Question: I'm showing a Chart to the user which has one chart area with a line chart. On this, I got, for example, one line. This line has about 200 values. Those values do all have a description (e.g. '"01.01.2013"', '"05.02.2013"' and so on).
When the Chart is shown, I can only see two descriptions, even if there would be space for much more descriptions. The line gets displayed correctly, but there are only two points described.
I rotated the Text vertically so there is more space, but this didn't help. If I display less values (5 or 10), the descriptions get shown correctly.
This is how it actually looks like (the descriptions are actually Strings, not Dates).

Thank you for your help!
: My Code:
'''
chart.ChartAreas(0).AxisY.Maximum = 6
chart.ChartAreas(0).AxisY.Minimum = 1
chart.ChartAreas(0).AxisX.LabelStyle.Angle = -90
chart.Series.Clear()
chart.ChartAreas(0).AxisY.StripLines.Clear()
Dim myStripLine1 as new StripLine()
myStripLine1.IntervalOffset = 4
chart.ChartAreas(0).AxisY.StripLines.add(myStripLine1)
'now adding all series
chart.Series.Add("Chemie") 'just to take the example in the image above
chart.Series(chart.Series.Count - 1).ChartType = DataVisualization.Charting.SeriesChartType.Line
chart.Series(chart.Series.Count - 1).BorderWidth = 4
'now adding quite much values (on every date, every Serie has a value)
chart.Series(chart.Series.Count - 1).Points.AddXY("01.03.2011", 4.9)
'''
On every date, a new point gets entered for all series, but only those points where they have important values get highlighted. Those values between are calculated mathematically.
One example to explain this: I got two series, one has two values (6 and 4) on point '"01.01.2013"' and '"03.01.2013"'. The other series has 3 values (4,6,5.5) on '"01.01.2013"','"02.01.2013"' and '"03.01.2013"'. When I just display them, the first series will end at the second date, even if there was a value for the third date. I solved this by filling a dummy value at the first series with date '"02.01.2013"' which is just the average at this point (=5). This point simply does not get highlighted with a marker bullet. This is how I draw my graph.
After <URL>' which contains around 150 grades
'''
Dim subjects As New Dictionary(Of Integer, ArrayList)
Dim allgrades As New ArrayList
For Each grade In MainForm.grades
Dim cD As New Dictionary(Of String, String)
cD.Add("SUBJECTID", grade.Value("SUBJECTID"))
cD.Add("GRADE", grade.Value("GRADE"))
cD.Add("DATE", grade.Value("DATE"))
allgrades.Add(cD)
Next
cht_main.ChartAreas(0).AxisX.IntervalType = DateTimeIntervalType.Days
cht_main.ChartAreas(0).AxisX.LabelStyle.Angle = -90
Dim gradesDateSorter = New gradesDateSorter()
allgrades.Sort(gradesDateSorter)
For Each grade In allgrades
If Not subjects.ContainsKey(Integer.Parse(grade("SUBJECTID"))) Then
subjects.Add(Integer.Parse(grade("SUBJECTID")), New ArrayList)
End If
Dim gradeDict As New Dictionary(Of String, String)
gradeDict.Add("DATE", grade("DATE"))
gradeDict.Add("GRADE", grade("GRADE"))
subjects(Integer.Parse(grade("SUBJECTID"))).Add(gradeDict)
Next
For Each subject In subjects
'adding serie
cht_main.Series.Add(MainForm.subjects(subject.Key)("NAME"))
cht_main.Series(cht_main.Series.Count - 1).ChartType = DataVisualization.Charting.SeriesChartType.Line
cht_main.Series(cht_main.Series.Count - 1).BorderWidth = 4
'cht_main.Series(cht_main.Series.Count - 1).IsXValueIndexed = True
For Each grade In subject.Value
cht_main.Series(cht_main.Series.Count - 1).Points.AddXY(Date.Parse(grade("DATE")), Double.Parse(grade("GRADE")))
Next
Next
'''
On the 5th last row I commented 'IsXValueIndexed=True' because when I activated it, the chart gets generated with a big red error cross.
---
# SOLUTION
Setting the Interval on the X-Axis does the trick!
'''
chart.ChartAreas(0).AxisX.Interval = 1
'''
Solution by <URL>
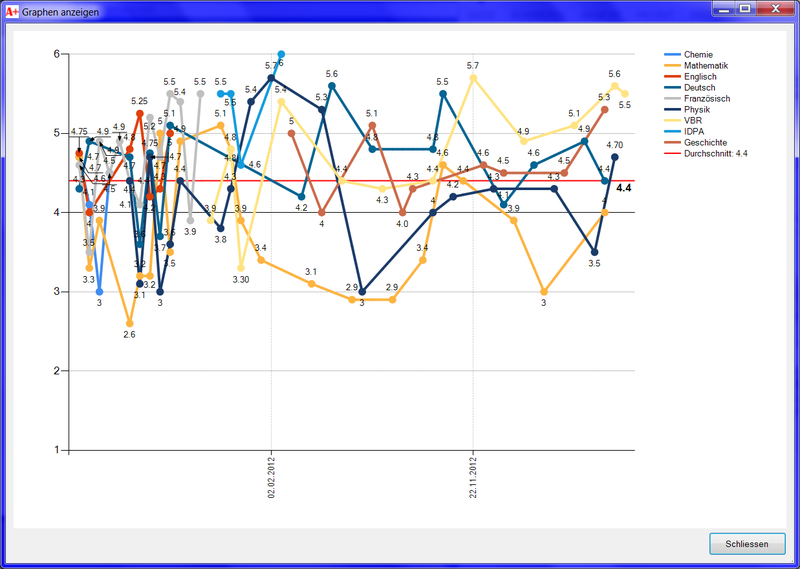
Answer: Yes I agree with Michael. I can only add to the explanation at this point.
By setting your interval:
'''
myStripLine1.IntervalOffset = 4
'''
You are guaranteeing that your X-axis values will be plotted only, at frequency of 4 " generic x-axis" values:
Setting this to vale to 1 will give a value for every x-axis value, that is incremented as a whole number (in this case days)
'''
chart.ChartAreas(0).AxisX.Interval = 1
'''
And to declare the x-axis values to type:
'''
DateTimeIntervalType.Days
'Declaration
Public Sub Add( _
labelsStep As Double, _
intervalType As DateTimeIntervalType, _
format As String _
)
End Sub
chart.ChartAreas(0).AxisX.IntervalType = DateTimeIntervalType.Days
'which as shown in Michael's answer is parsed to string.
Dim format as String = "MM.dd.yyyy"
Dim actualDate as Date = Date.ParseExact(yourDate, format)
'''
As mentioned by Michael in his comment.
By setting the
'''
mySeries.XValueIndexed = True
'''
Every indexed X-axis value will be plotted.
As explained in the following quote, with the link provided.
> Each data point in a series has X and Y values that determine its position in the plotting area. With some charts, the X value of points is not important, and does not have to be provided. In this case, the point positions in the plotting area are determined only by their point index (i.e. their location in the Points collection) and their Y values.When X values are "indexed", the data point index, not a point's X value, is used to determine the position of points along the categorical (X) axis. For example in Figure 1 below, two charts are shown displaying the same data. However, the first chart uses non-indexed X values, therefore the X values of those points determine their location along the x-axis. The second chart is indexed, therefore its point indices are used to determine their position along the x-axis. In this case the X values are only used for the axis labels, and nothing more.
<URL>
I sourced my original information regarding intervals and interval offsets at the following site:
<URL>
Here it discusses datatype and addresses your issue of highlighted values.
> On every date, a new point gets entered for all series, but only those points where they have important values get highlightedFor example, assume you wish to create a re-occurring StripLine to highlight weekends. You set the interval to 7 and its type to Days. Since the first point is Sunday you set the IntervalOffset to 6 (to mean the 6th day of the week) and its type to Days. The resulting chart does not show the first StripLine.
This is a an explanation for setting the interval.
> A good rule of thumb to follow when using the Interval and IntervalOffset properties of the Chart is that the IntervalOffset should be a lower interval magnitude than the Interval (ie. Interval Days / IntervalOffset Hours, Interval Years / IntervalOffset Months, etc.).
I have added these sources:
1. For your reference
2. To show I have, also, done my research after ascertaining the problem, as stated in my comments above.
> Florian, can you pls show the code for the labels, properties etc of the x-axis? - yvytty yesterday
> @yvytty, nope, the dates do not have to be daily, there can also be no value for a long time and I don't want a big span in my chart where no data is. Actually, I could also write some sample text at the X axis values, the dates are only confusing. The main problem is that the VB chart somehow calculates a very big margin on those descriptions at the X axis
It doesn't show that you have formatted your date and date string. There also needs to be taken into account, that you are not using the en-US date format (I'm in Australia, so we have the same format as you). The default date type is for en-US.
Please refer to 'DateTime.ParseExact' Method
<URL>
I have taken snippets from MSDN.
'''
Dim dateString, format As String
Dim result As Date
Dim provider As CultureInfo = CultureInfo.InvariantCulture
Parse date and time with custom specifier.
dateString = "Sun 15 Jun 2008 8:30 AM -06:00"
format = "ddd dd MMM yyyy h:mm tt zzz"
result = Date.ParseExact(dateString, format, provider)
'''
See link:
<URL>
> The DateTime.ToString(IFormatProvider) method returns the string representation of a date and time value using the short date and long time pattern of a specific culture. The following example uses the DateTime.ToString(IFormatProvider) method to display the date and time using the short date and long time pattern for the fr-FR culture.
'''
Dim date1 As Date = #3/1/2008 7:00AM#
Console.WriteLine(date1.ToString(System.Globalization.CultureInfo.CreateSpecificCulture("fr-FR")))
' Displays 01/03/2008 07:00:00
'''
Please see this link:
<URL>
So it should go, something like this:
'''
'note
Imports System.Globalization
Dim format as String = "dd.MM.yyyy"
Dim actualDate as Date = Date.ParseExact(yourDate, format, provider)
chart.ChartAreas(0).AxisX.LabelStyle.Format ="dd.MM.yyyy"
cht_main.ChartAreas(0).AxisX.IntervalType = DateTimeIntervalType.Days
cht_main.ChartAreas(0).AxisX.Interval = 1
'''
ALSO:
'''
Double.Parse(grade("GRADE")
'grade is not of type double
'''